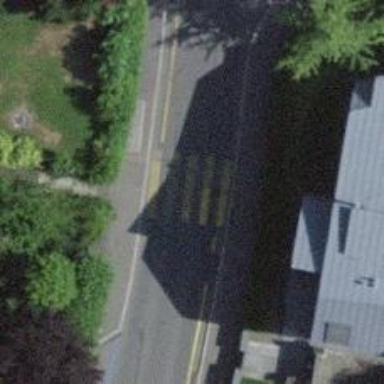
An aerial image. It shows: Uncontrolled zebra crossing with zebra markings.